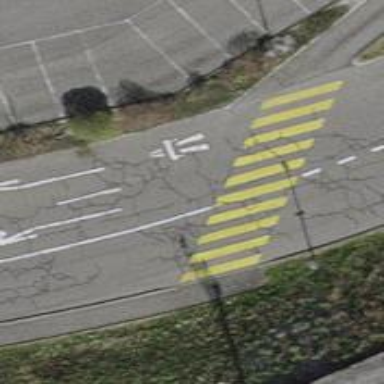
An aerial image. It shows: Marked crossing on the road.